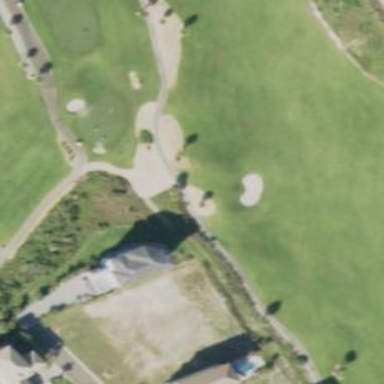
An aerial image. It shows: Sandy area is golf bunker.